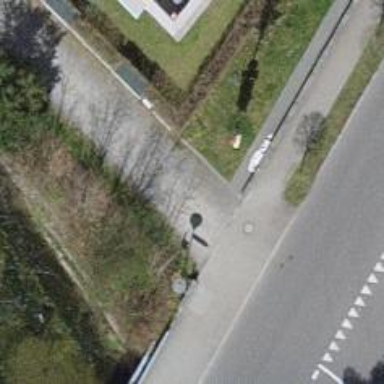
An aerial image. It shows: Sidewalk along the footway.